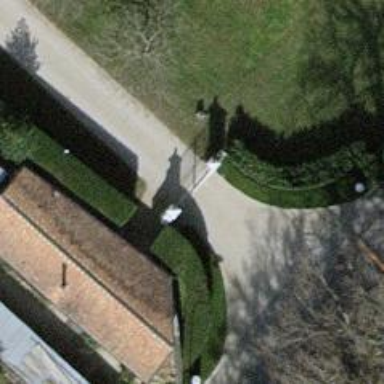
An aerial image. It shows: Gate.